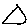
Label: triangle